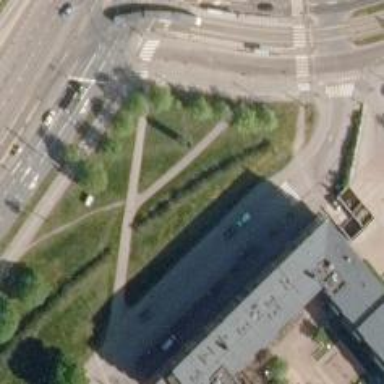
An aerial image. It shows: Asphalt footway.